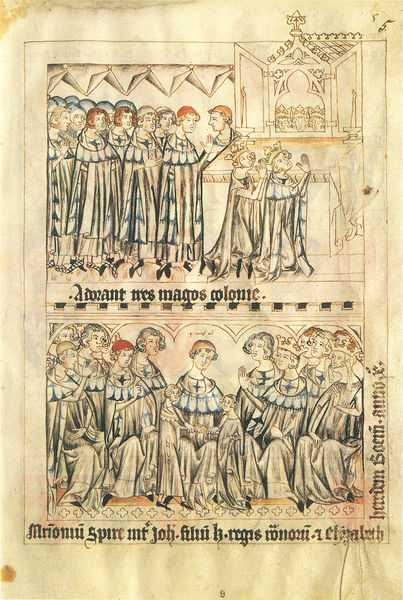
Titel: Trierer Bildhandschrift/Bilderchronik von Kaiser Heinrich VII. und Kurfürst Balduin von Luxemburg 1308-1313/ Kaiser Heinrichs Romfahrt
Schlagwörter: blau, frauen, gelb, menschen, fenster, männer, schwarz, rot, versammlung, kappe, rahmen, kirche, gewand, blatt, gotik, krone, kinder, schrift, papier, vergilbt, könig, thron, deutsch, buch, kreuz, seite, text, beten, altar, hochaltar, mittelalter, romanik, heiliger, mönche, könige, königin, heilige, bär, latein, stifter, buchmalerei, manuskript, colonia